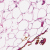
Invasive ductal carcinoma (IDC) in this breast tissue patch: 0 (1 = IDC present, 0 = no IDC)